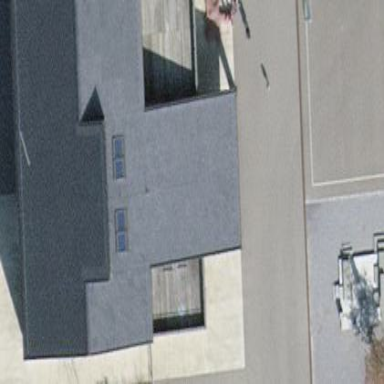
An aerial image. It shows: Building with skillion roof section design.